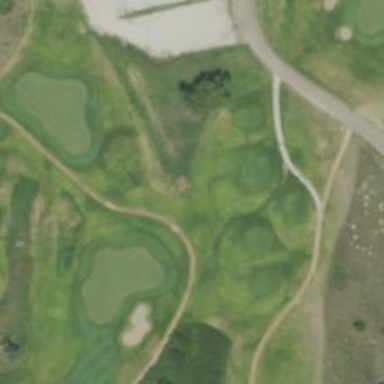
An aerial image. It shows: Service road used as golf cart path.